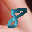
Label: 8